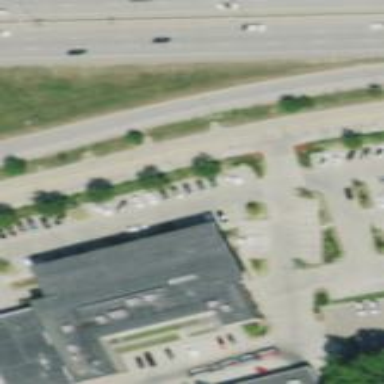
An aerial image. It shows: Office building.